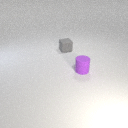
small purple rubber cylinder in front of small gray rubber cube